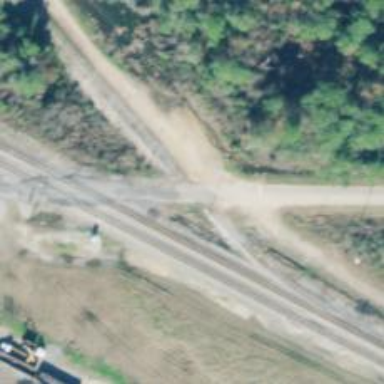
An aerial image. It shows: Level crossing along the railway.